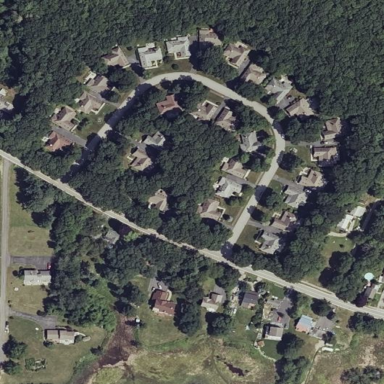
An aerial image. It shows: Suburban residential area.